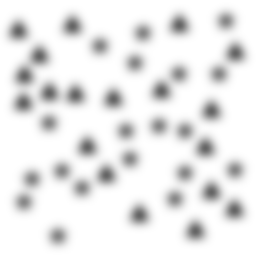
Squares: 0
Triangles: 19
Stars: 19
Total shapes: 38